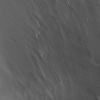
Atmospheric dust classification: not_dusty